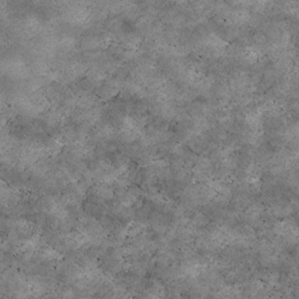
Label: non_frost